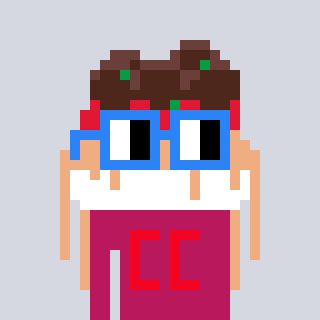
a pixel art character with square blue glasses, a spaghetti-shaped head and a darkpink-colored body on a cool background